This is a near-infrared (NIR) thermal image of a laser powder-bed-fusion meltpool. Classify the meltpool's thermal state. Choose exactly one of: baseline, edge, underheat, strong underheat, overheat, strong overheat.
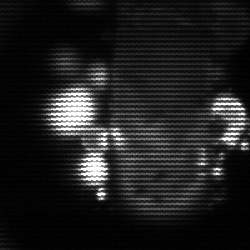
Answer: strong underheat